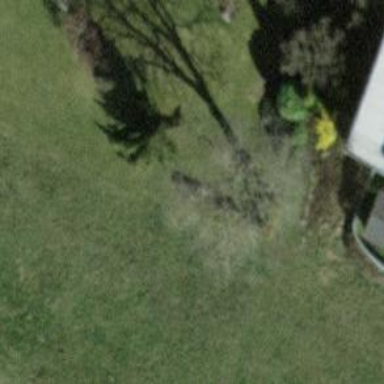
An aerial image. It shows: Beautiful tree in nature.